Question: I use to place my image in docx file but it keeps ending up an error image

I tried sending it as filelist, base64 , buffer but it never works
this is my code, thank you in advanced.
'''
export const generateDocument = async (data, file, setFile) => {
const opts = {
centered: true,
getImage: function (tagValue, tagName) {
return PizZipUtils.getBinaryContent(data.imageData[0], (error, content) => content);
},
getSize: function (img, tagValue, tagName) {
return [110, 130];
},
};
loadFile(data.logo === "BBS" ? './BBS.docx' : "./PPT.docx", (error, content) => {
if (error) {
throw error;
}
let zip = new PizZip(content);
let doc = new Docxtemplater(zip, {
modules: [new ImageModule(opts)],
paragraphLoop: true,
linebreaks: true
});
doc.setData({...data});
// render the document (replace all occurences of {first_name} by John, {last_name} by Doe, ...)
doc.render();
let out = doc.getZip().generate({
type: "blob",
mimeType: "docxType",
});
saveAs(out, 'Resume.docx');
});
'''
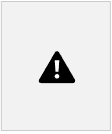
Answer: There may be other ways, but it definitely works if your 'getImage()' function returns an 'ArrayBuffer' with the image data. 'Buffer' seems to be part of 'node.js'. If your code runs in the browser, you can 'npm install buffer'.
If your image data is base64 encoded, you could use this conversion function:
'''
import { Buffer } from "buffer";
function base64DataURLToArrayBuffer(stringBase64) {
const binaryString = window.atob(stringBase64);
const len = binaryString.length;
const bytes = Buffer.alloc(len, 0);
for (let i = 0; i < len; i += 1) {
const ascii = binaryString.charCodeAt(i);
bytes[i] = ascii;
}
return bytes;
}
'''